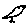
Label: bird